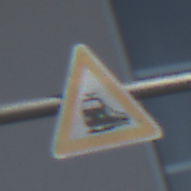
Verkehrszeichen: Bahnuebergang
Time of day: MorningAfternoon
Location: Outdoor (Urban)
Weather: Clear
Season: NotSpecified
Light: Natural